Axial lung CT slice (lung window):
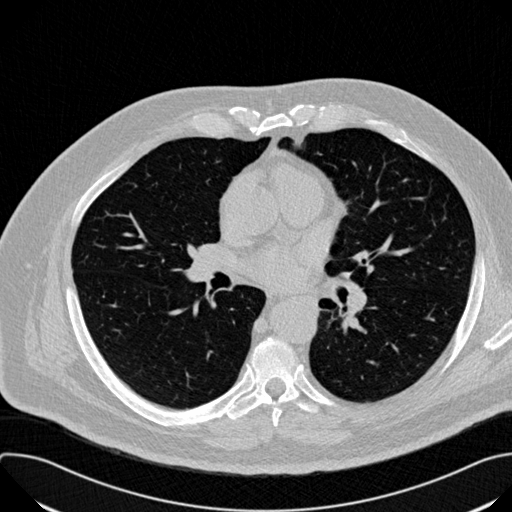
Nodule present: no